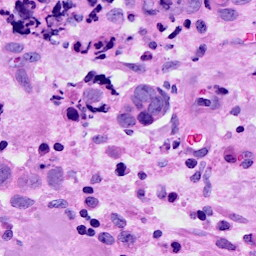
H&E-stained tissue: Breast